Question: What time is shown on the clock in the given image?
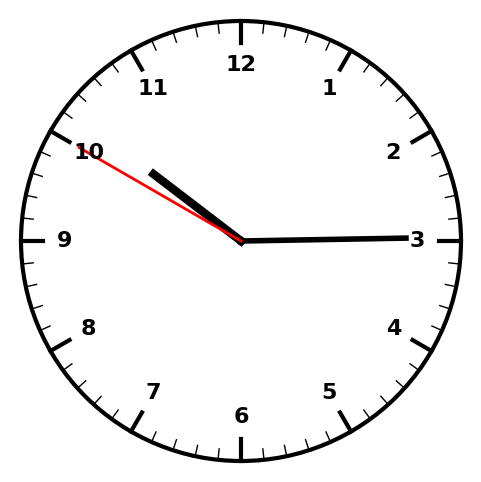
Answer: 10:14:50